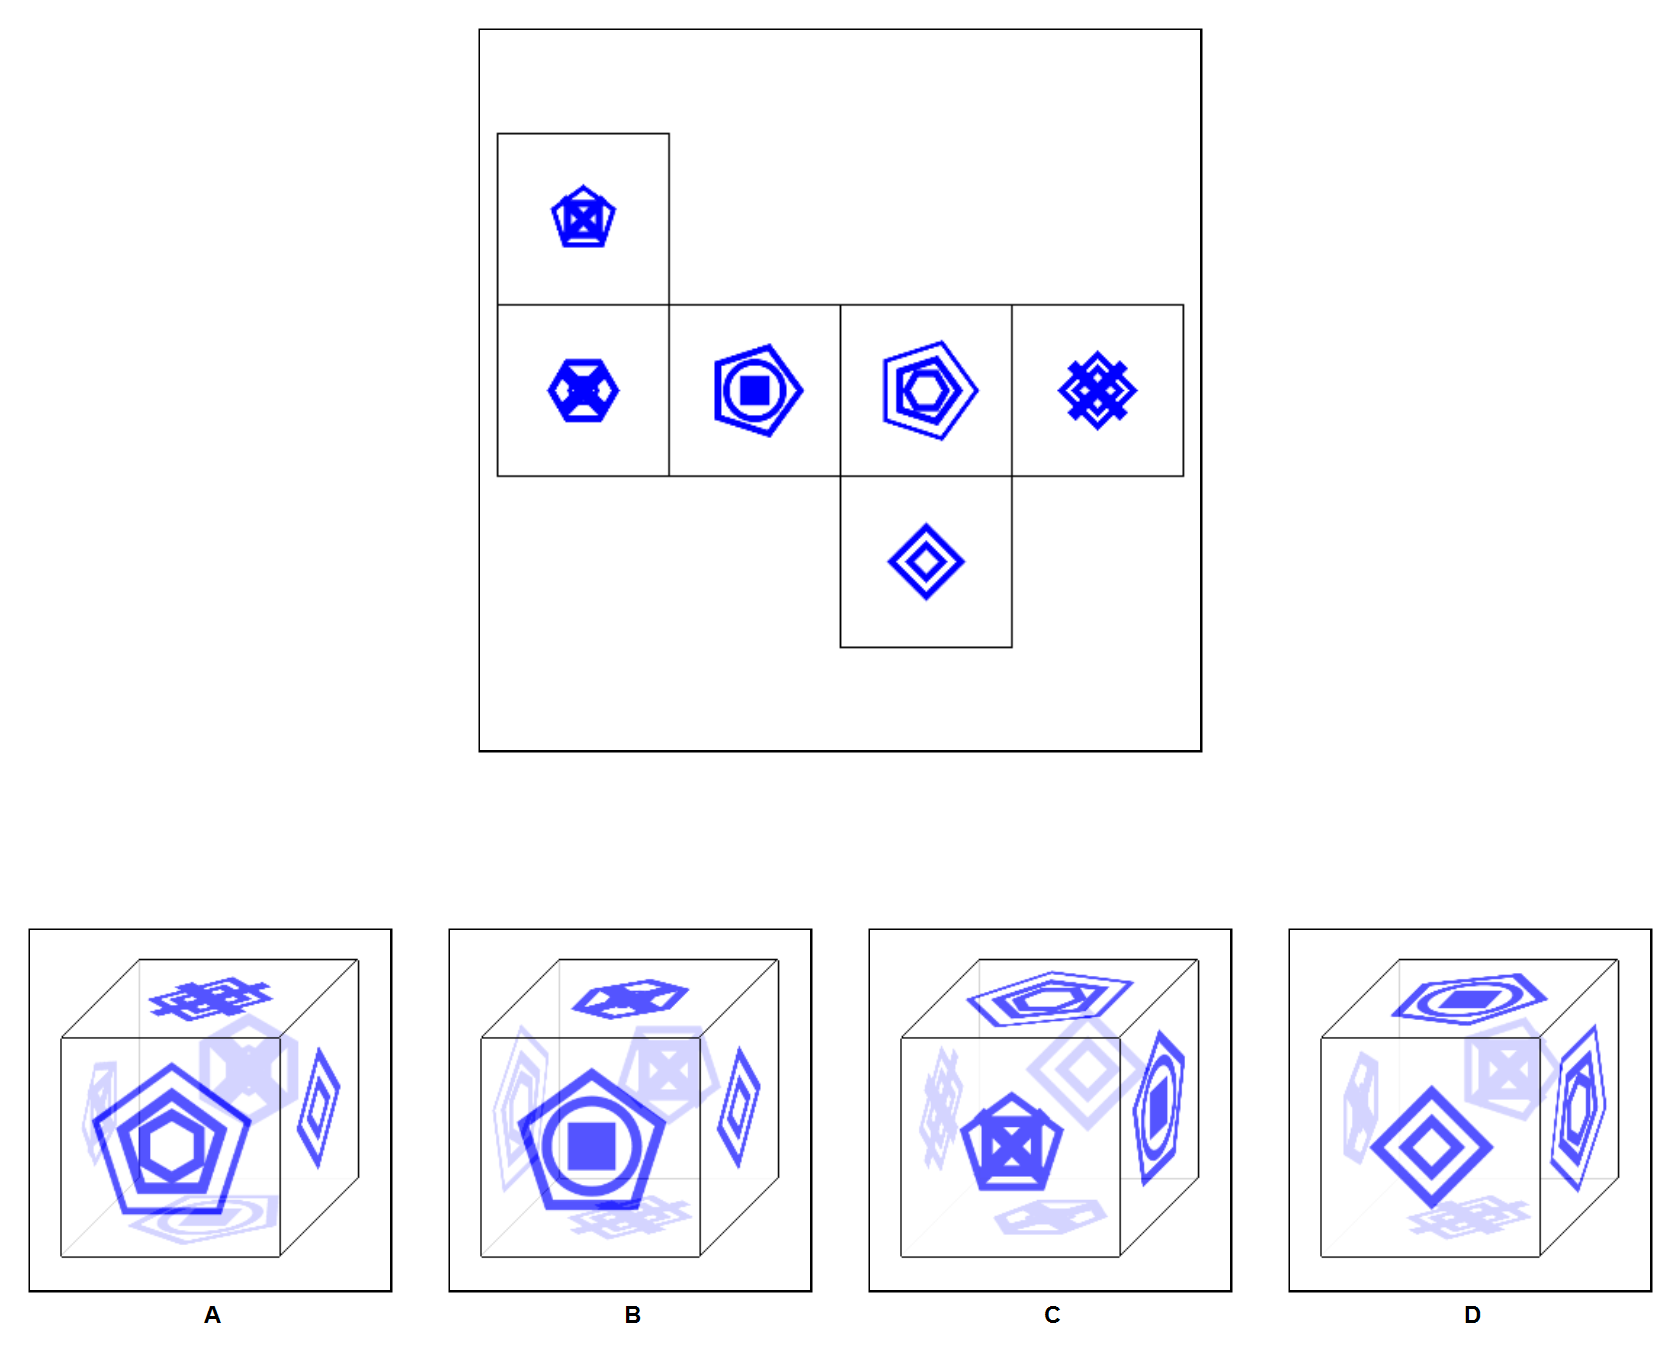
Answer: B